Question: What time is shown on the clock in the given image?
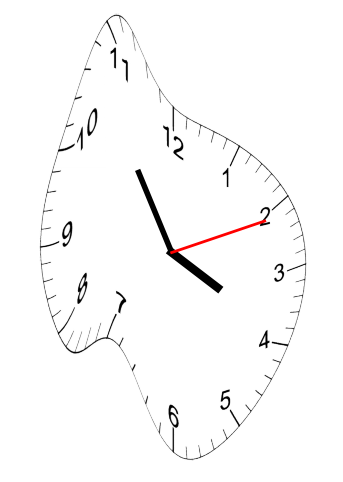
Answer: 03:54:11